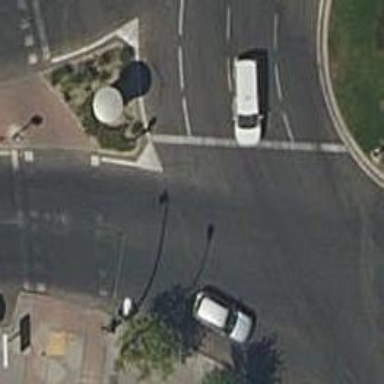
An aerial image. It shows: Road with traffic signals.